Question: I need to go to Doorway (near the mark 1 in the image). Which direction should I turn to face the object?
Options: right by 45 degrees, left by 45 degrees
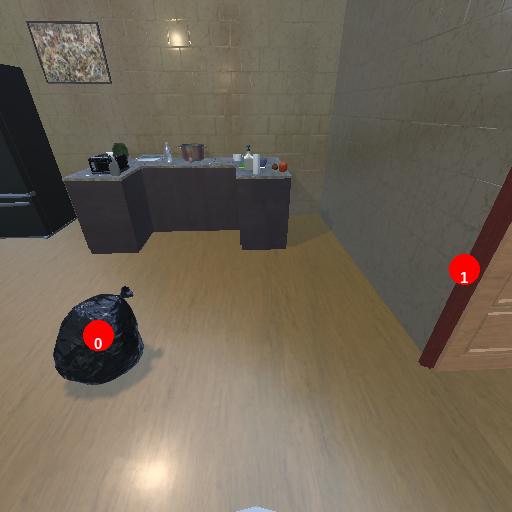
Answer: right by 45 degrees